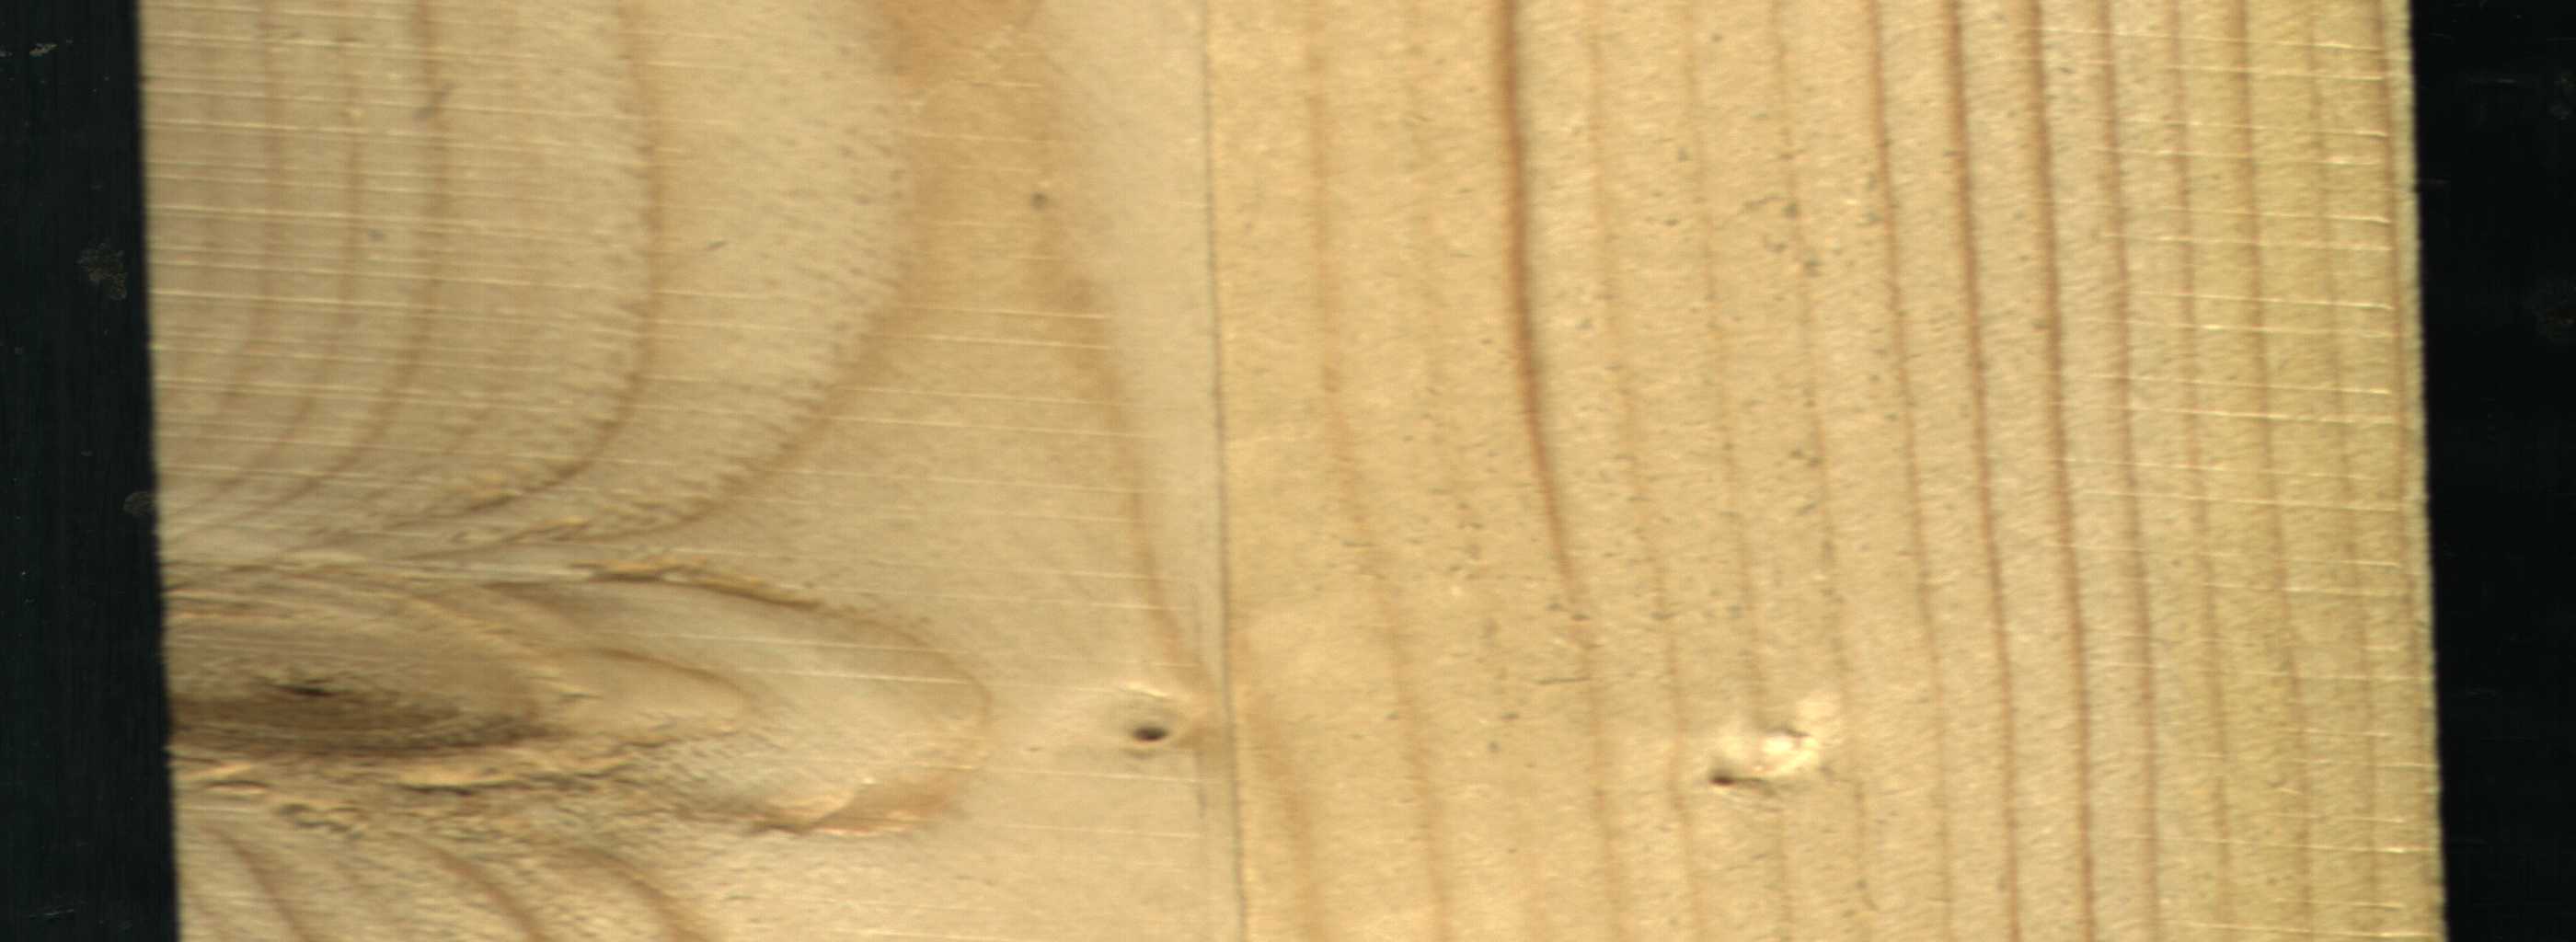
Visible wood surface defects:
Live_Knot
Live_Knot